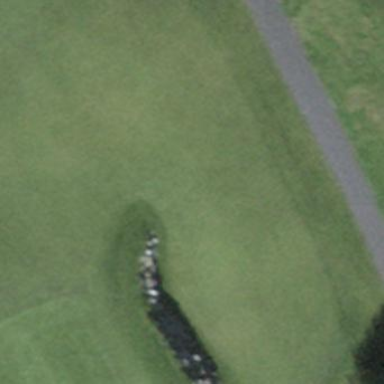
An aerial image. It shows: Sandy area is golf bunker.